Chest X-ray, PA view. Patient: 32 years old, sex F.
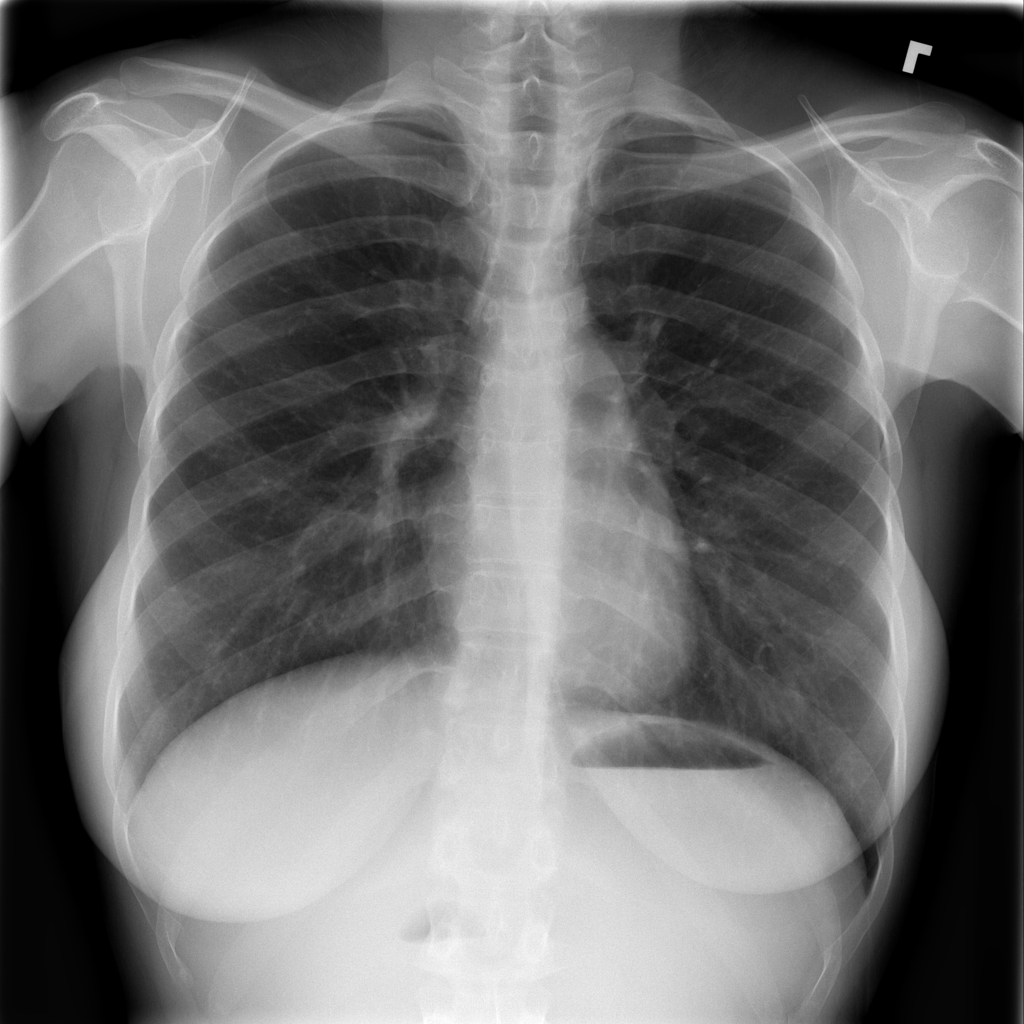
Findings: No Finding